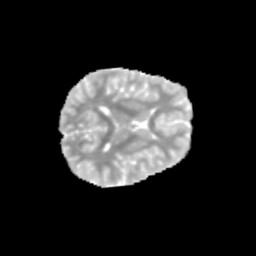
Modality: MD
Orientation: axial
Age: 12
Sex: female
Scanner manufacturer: siemens
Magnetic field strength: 3 T
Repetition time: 3.8 s
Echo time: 0.07 s